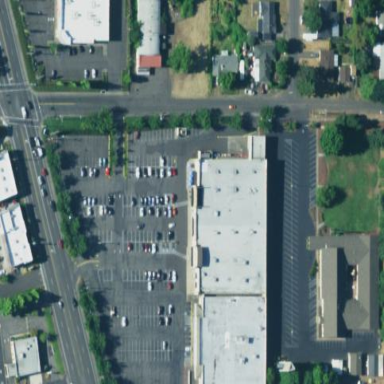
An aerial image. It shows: Parking area with asphalt surface.